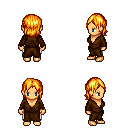
a pixel art fantasy rpg character, female body template, human, tanned skin, brown robe, white pants, light blonde long bangs hairstyle, four views (front, back, left, right), 2x2 character sprite sheet, small pixel art, hard edges, no anti-aliasing